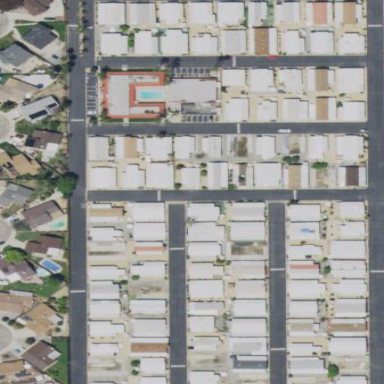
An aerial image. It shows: Residential area designated as trailer park.